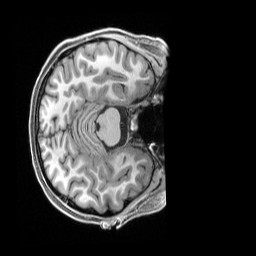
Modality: T1w
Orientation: axial
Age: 18
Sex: female
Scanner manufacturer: siemens
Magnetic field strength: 3 T
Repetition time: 2.5 s
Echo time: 0.00296 s